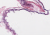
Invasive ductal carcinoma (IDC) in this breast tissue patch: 0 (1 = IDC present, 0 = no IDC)